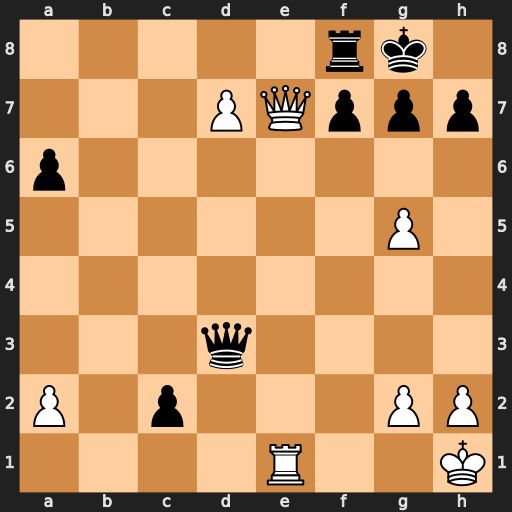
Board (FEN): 5rk1/3PQppp/p7/6P1/8/3q4/P1p3PP/4R2K
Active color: w
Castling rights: -
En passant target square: -
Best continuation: Qxf8+ Kxf8 Re8#